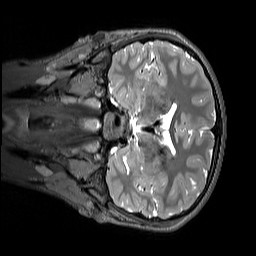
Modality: T2w
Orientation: coronal
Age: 11
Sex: male
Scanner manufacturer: siemens
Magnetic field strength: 3 T
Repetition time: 3.2 s
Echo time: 0.408 s